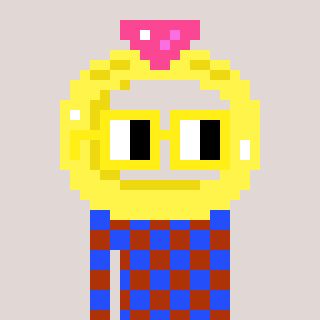
a pixel art character with square yellow glasses, a ring-shaped head and a hotbrown-colored body on a warm background